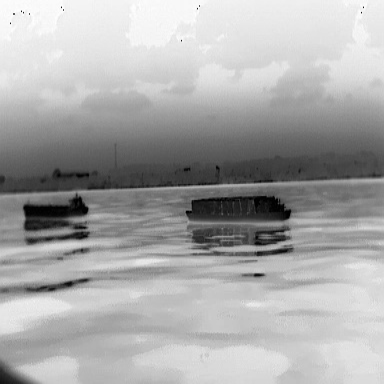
There is a fishing_boat in the infrared image.